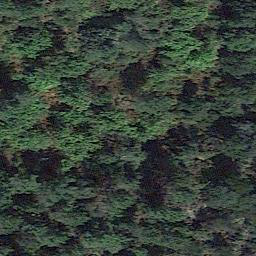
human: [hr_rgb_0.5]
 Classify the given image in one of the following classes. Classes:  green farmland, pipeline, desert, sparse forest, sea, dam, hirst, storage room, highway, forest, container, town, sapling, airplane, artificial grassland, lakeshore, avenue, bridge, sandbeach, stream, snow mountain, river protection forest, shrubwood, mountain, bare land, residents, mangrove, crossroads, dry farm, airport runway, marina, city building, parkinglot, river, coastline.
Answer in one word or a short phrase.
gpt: forest